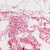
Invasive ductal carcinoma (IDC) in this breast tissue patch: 0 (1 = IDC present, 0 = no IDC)